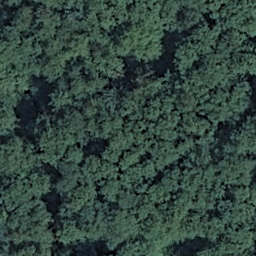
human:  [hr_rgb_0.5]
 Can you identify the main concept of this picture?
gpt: forest